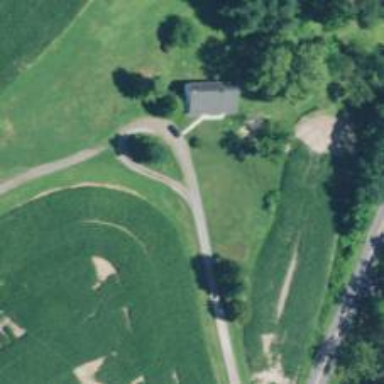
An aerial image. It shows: Driveway leading to service road.